Question: I have two 'toolbar', one in my mainActivity, another in my 'fragment' and the MenuIteMs of 'toolbar' in my mainActivity apper in my 'fragment' 'toolbar' and i want to exclude the menu in my 'Fragment' toolbar.
:

'''
@SuppressLint("SetTextI18n")
@Override
protected void onCreate(Bundle savedInstanceState) {
super.onCreate(savedInstanceState);
setContentView(R.layout.activity_principal);
barra_ferramenta = findViewById(R.id.principal_toolbar);
setSupportActionBar(barra_ferramenta);
getSupportActionBar().setTitle("CME App");
'''
'''
@Nullable
@Override
public View onCreateView(LayoutInflater inflater, ViewGroup container, Bundle savedInstanceState) {
view = inflater.inflate(R.layout.fragmento_chat, container, false);
toolbar = view.findViewById(R.id.frag_chat_barra);
((AppCompatActivity)getActivity()).setSupportActionBar(toolbar);
ActionBar action_bar = ((AppCompatActivity)getActivity()).getSupportActionBar();
action_bar.setDisplayShowCustomEnabled(true);
LayoutInflater layout_inflater = (LayoutInflater) getActivity().getSystemService(Context.LAYOUT_INFLATER_SERVICE);
View view_action_bar = layout_inflater.inflate(R.layout.barra_chat, null);
action_bar.setCustomView(view_action_bar);
'''
Kindly guide me for this.
Thank You
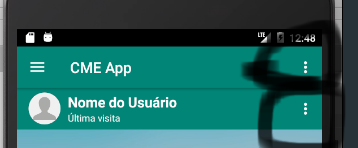
Answer: Don't set toolbar in Fragment,Remove code from fragment
'''
@Nullable
@Override
public View onCreateView(LayoutInflater inflater, ViewGroup container, Bundle savedInstanceState) {
view = inflater.inflate(R.layout.fragmento_chat, container, false);
'''